Interaction volume radius: 5 \u00c5
Interaction volume height: 25 \u00c5
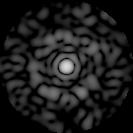
Disorder parameter: 0.8452